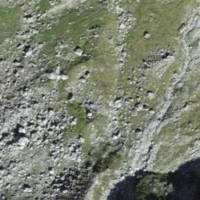
EUNIS habitat code: 31
Species observed at this site:
Phoenicurus ochruros